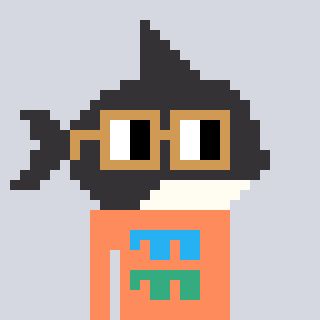
a pixel art character with square brown glasses, a orca-shaped head and a peachy-colored body on a cool background